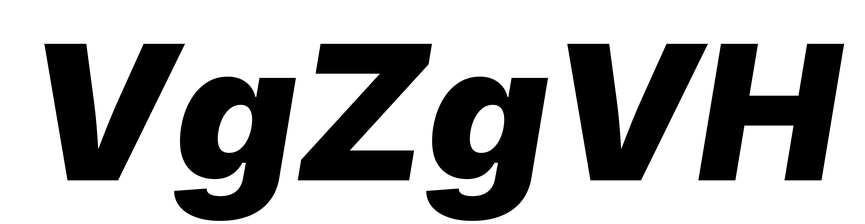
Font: Inter-Italic_Black_Italic